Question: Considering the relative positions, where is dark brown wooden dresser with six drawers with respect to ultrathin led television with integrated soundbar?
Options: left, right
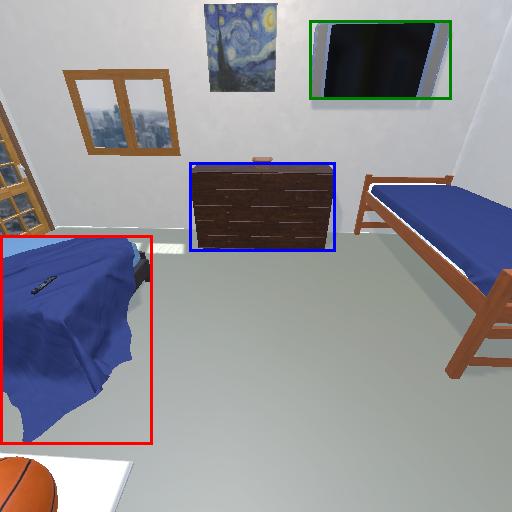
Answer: left